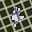
Label: 4